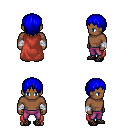
a pixel art fantasy rpg character, male body template, human, dark skin, maroon cape, magenta pants, blue plain hairstyle, white cloth bandages, ghillies, four views (front, back, left, right), 2x2 character sprite sheet, small pixel art, hard edges, no anti-aliasing